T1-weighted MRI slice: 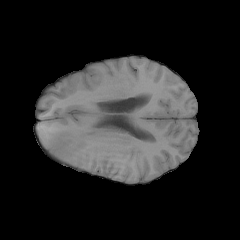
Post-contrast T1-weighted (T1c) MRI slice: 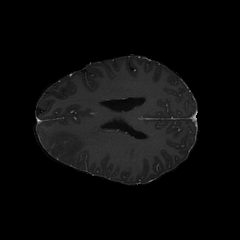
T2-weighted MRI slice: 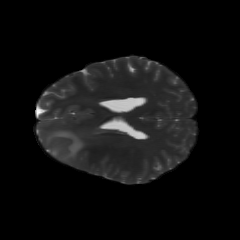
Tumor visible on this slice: yes